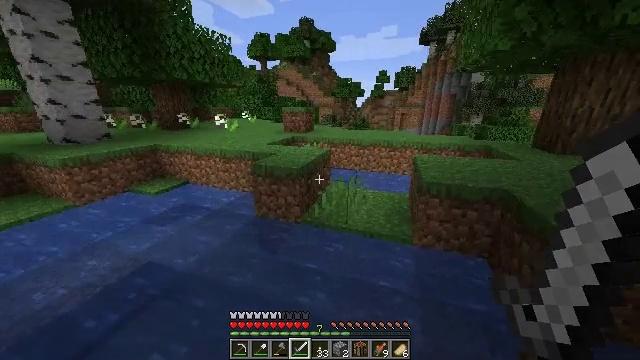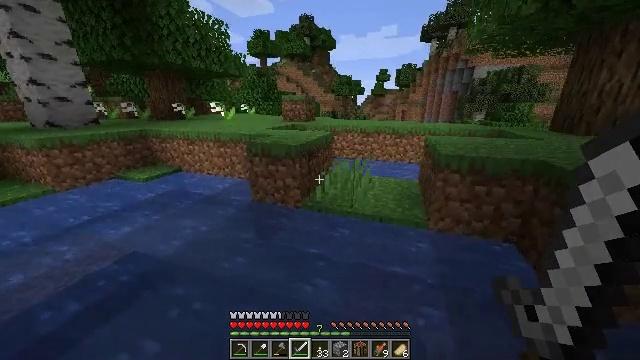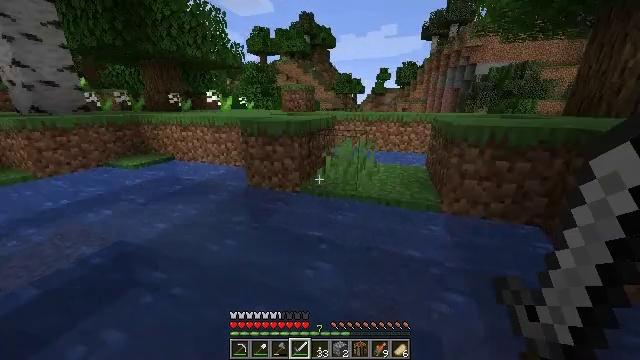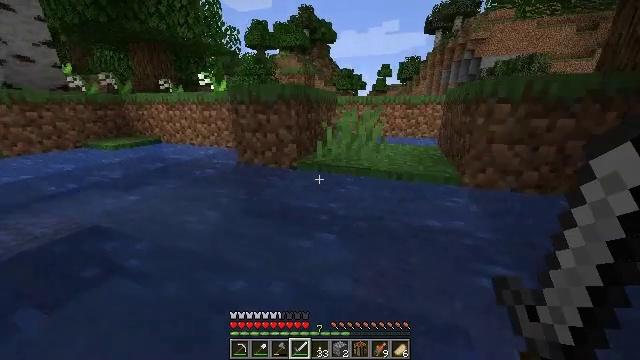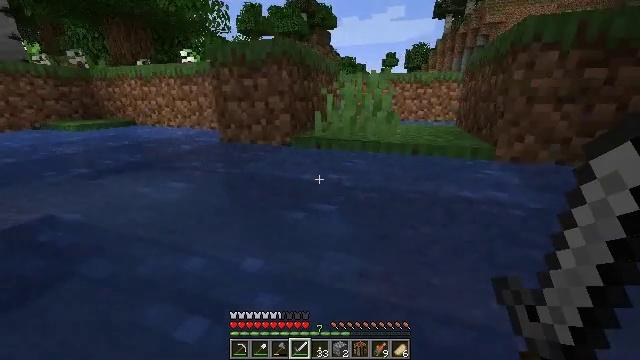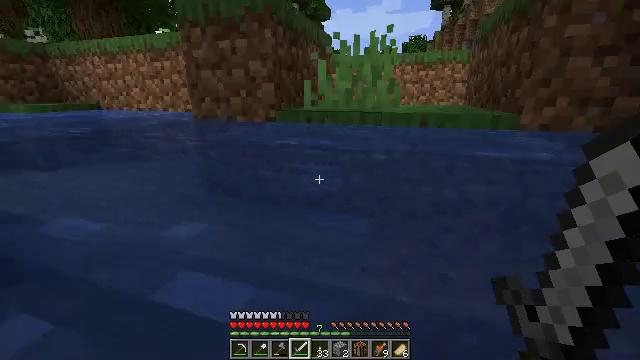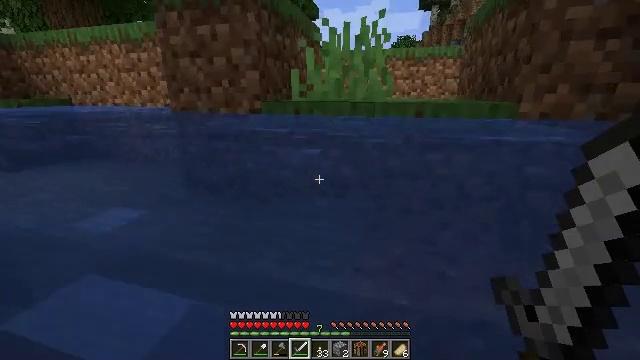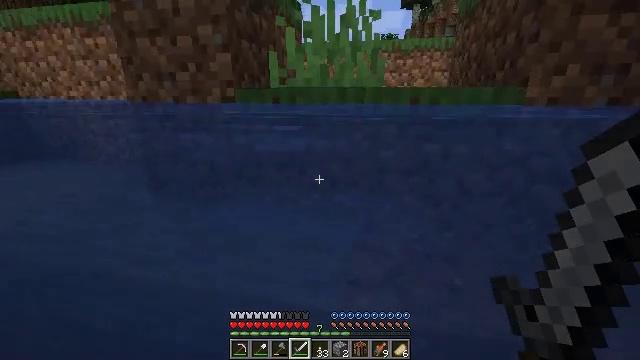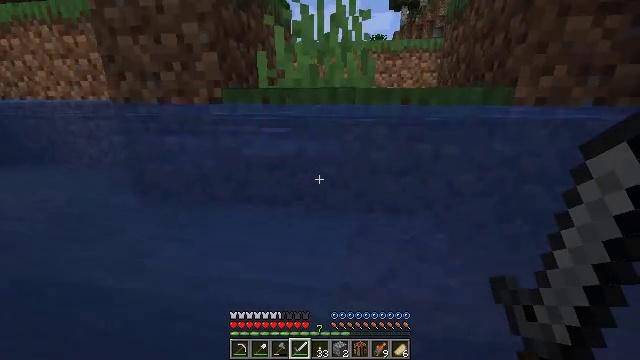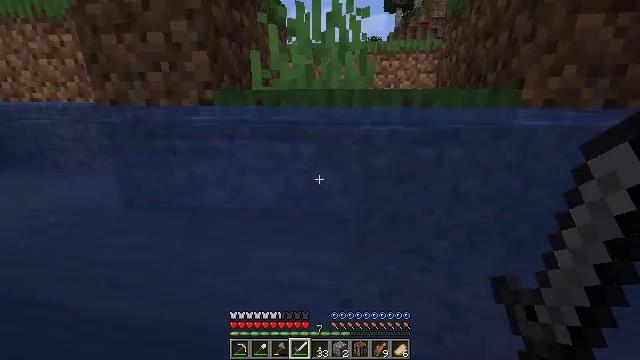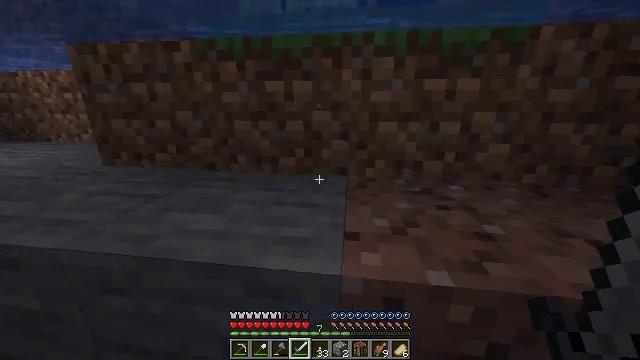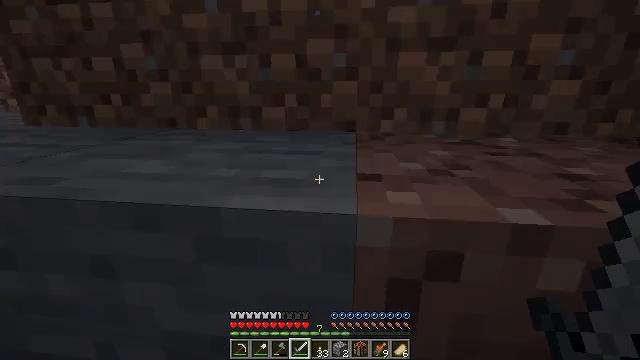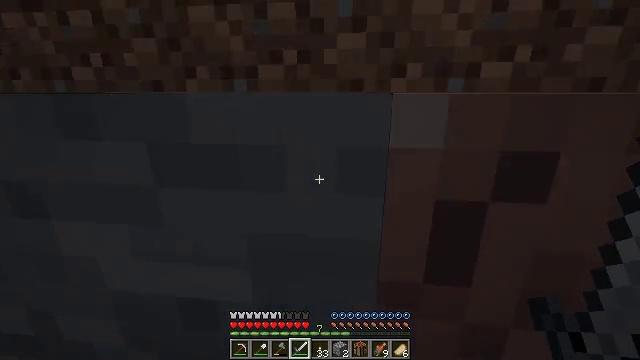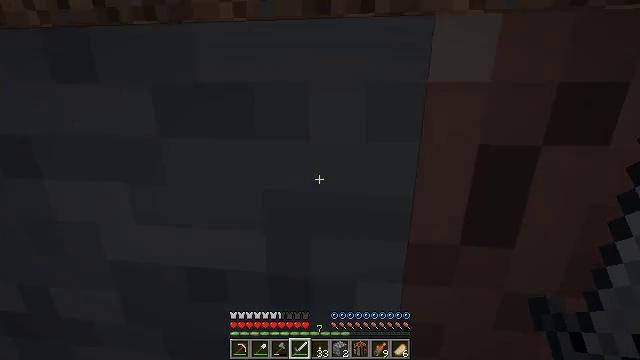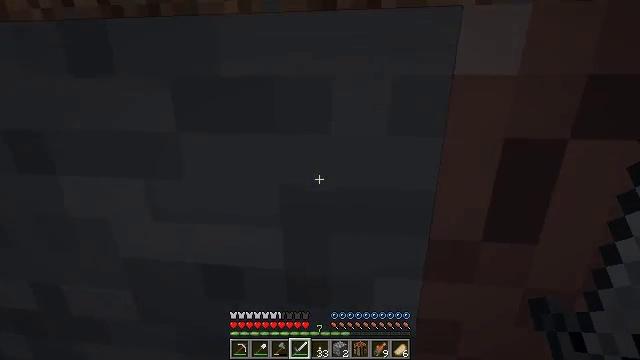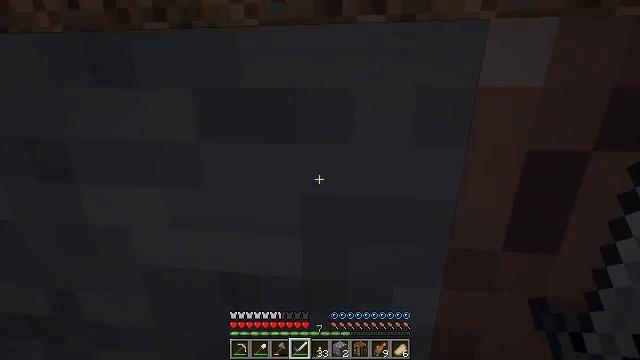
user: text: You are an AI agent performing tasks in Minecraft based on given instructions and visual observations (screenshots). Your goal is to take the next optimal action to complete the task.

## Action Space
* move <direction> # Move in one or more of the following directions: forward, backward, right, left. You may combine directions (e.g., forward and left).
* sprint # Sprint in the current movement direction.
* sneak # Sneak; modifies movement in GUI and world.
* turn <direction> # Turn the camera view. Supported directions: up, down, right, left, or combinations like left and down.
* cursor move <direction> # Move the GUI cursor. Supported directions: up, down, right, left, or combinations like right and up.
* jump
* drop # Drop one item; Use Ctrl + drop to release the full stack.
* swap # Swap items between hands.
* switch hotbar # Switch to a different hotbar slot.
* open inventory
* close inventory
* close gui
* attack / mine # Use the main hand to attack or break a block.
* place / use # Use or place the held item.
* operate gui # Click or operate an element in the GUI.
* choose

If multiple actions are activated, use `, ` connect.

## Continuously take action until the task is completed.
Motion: motion action
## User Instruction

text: Hunt fish.
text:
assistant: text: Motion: move forward and move right, sprint, jump
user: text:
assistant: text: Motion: move forward and move right, sprint, jump
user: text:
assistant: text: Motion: move forward and move right, sprint, jump
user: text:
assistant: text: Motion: move forward and move right, sprint, jump
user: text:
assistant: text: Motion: move forward, sprint, turn right, jump
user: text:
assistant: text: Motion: move forward, sprint, turn right, jump
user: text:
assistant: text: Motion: move forward, sprint, turn right, jump
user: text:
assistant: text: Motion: move forward, sprint, turn right, jump
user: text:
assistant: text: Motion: move forward, sprint, jump
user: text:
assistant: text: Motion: move forward, sprint, turn right, jump
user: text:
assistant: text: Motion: move forward, sprint, jump
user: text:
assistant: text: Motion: move forward, sprint, jump
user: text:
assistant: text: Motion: move forward, sprint, jump
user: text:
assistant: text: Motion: move forward, sprint, jump
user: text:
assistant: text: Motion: move forward, sprint, jump
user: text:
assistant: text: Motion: move forward, sprint, jump
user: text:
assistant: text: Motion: move forward, sprint, jump
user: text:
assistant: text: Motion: move forward, sprint, jump
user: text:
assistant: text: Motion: move forward, sprint, jump
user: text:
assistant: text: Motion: move forward, sprint, jump
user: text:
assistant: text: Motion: move forward and move right, sprint, jump
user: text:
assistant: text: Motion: move forward and move right, sprint, jump
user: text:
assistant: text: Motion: move forward and move right, sprint, turn right, jump
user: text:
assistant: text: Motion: move forward and move right, sprint, turn right, jump
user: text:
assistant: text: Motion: move forward and move right, sprint, turn right, jump
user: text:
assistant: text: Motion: move forward and move right, sprint, jump
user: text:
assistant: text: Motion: move forward and move right, sprint, jump
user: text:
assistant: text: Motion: move forward, sprint, jump
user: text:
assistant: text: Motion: move forward, sprint, jump
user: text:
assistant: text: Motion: move forward, sprint, jump